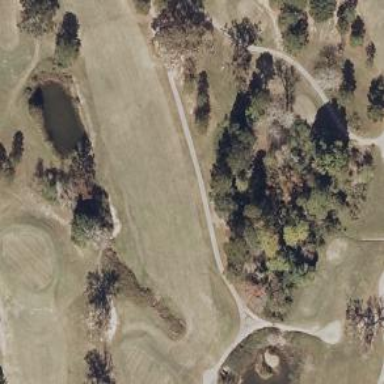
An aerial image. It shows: Path for golf carts.